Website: macys
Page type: billing-address
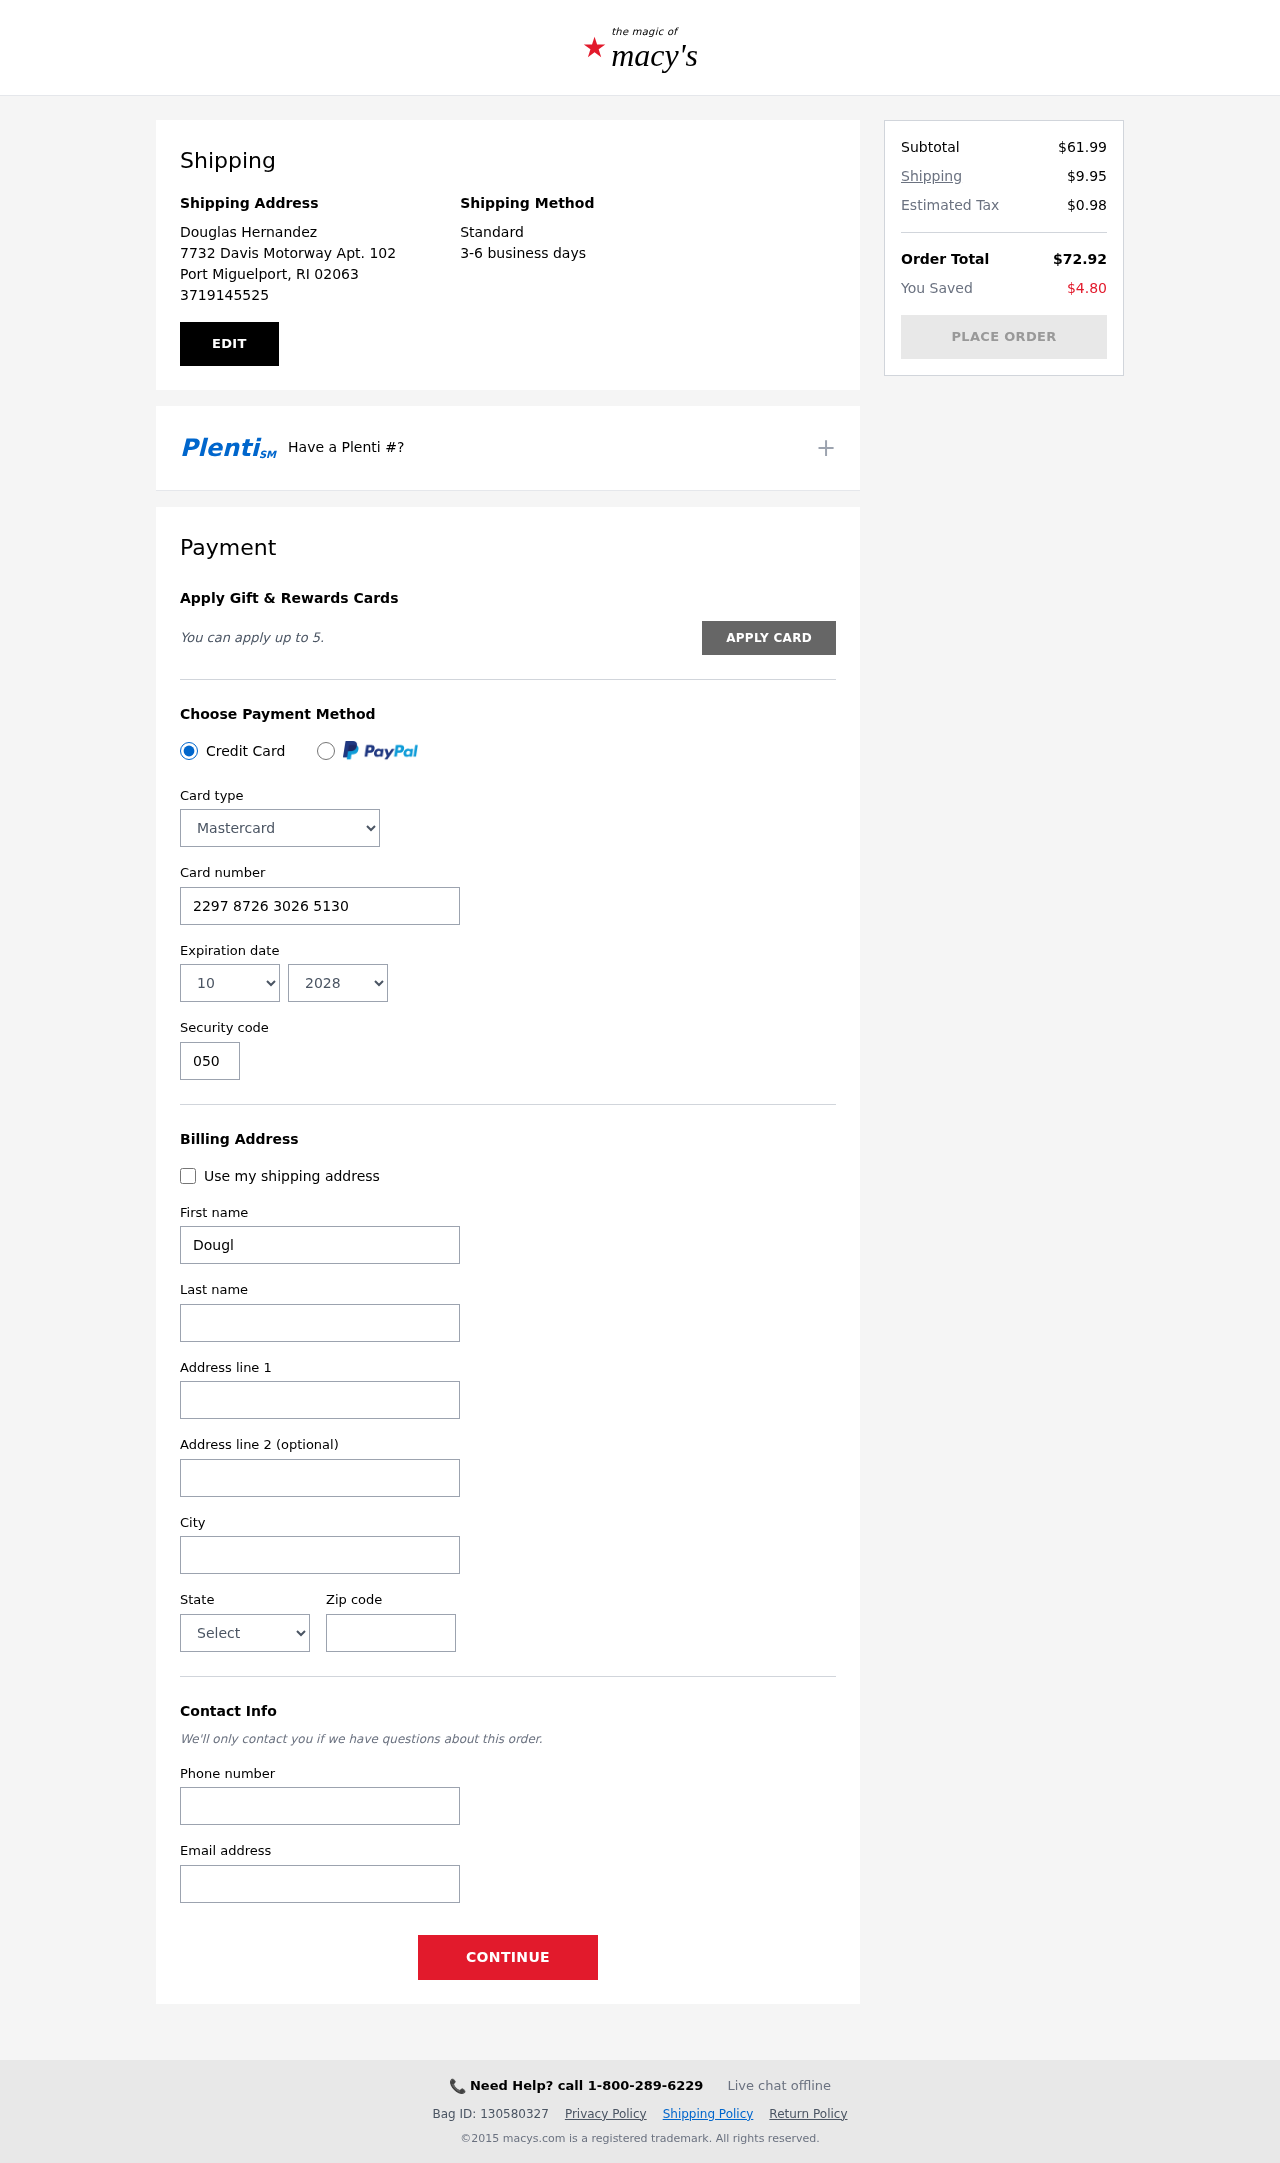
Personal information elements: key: PII_CARD_CVV
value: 050
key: PII_CARD_EXPIRY_MONTH
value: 10
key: PII_CARD_EXPIRY_YEAR
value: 28
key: PII_CARD_NUMBER
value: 2297 8726 3026 5130
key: PII_CARD_TYPE
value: Mastercard
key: PII_CITY
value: Port Miguelport
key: PII_CITY_STATE_ZIP
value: Port Miguelport, RI 02063
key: PII_EMAIL
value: dhernandez@hotmail.com
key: PII_FIRSTNAME
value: Douglas
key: PII_FULLNAME
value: Douglas Hernandez
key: PII_LASTNAME
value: Hernandez
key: PII_PHONE
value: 3719145525
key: PII_POSTCODE
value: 02063
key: PII_STATE
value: Rhode Island
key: PII_STREET
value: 7732 Davis Motorway Apt. 102
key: PII_STREET2
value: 57562 Carr Rest Suite 508
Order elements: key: ORDER_SUBTOTAL
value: $61.99
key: ORDER_SHIPPING_COST
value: $9.95
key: ORDER_TAX
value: $0.98
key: ORDER_TOTAL
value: $72.92
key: ORDER_SAVINGS
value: $4.80